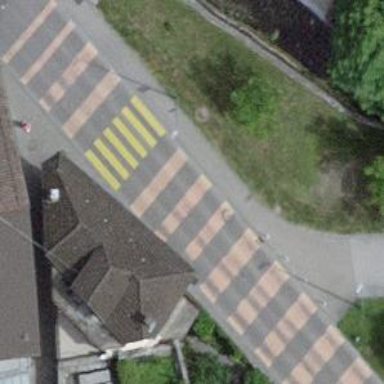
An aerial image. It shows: Uncontrolled zebra crossing with notable zebra markings.